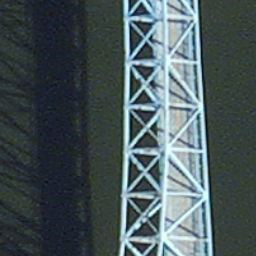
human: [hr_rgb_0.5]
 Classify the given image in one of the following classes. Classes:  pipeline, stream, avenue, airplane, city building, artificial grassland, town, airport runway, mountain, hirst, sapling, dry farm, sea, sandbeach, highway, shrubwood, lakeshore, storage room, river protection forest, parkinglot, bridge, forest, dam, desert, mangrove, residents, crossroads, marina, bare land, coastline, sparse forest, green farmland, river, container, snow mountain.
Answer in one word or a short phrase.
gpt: bridge